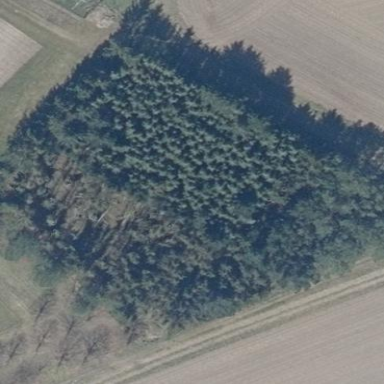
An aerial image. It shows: Beautiful woodland area.